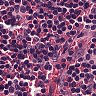
Metastatic tissue present: no